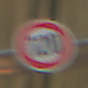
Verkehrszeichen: Geschwindigkeit120
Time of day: MorningAfternoon
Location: Roofed (Special)
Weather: NotSpecified
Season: NotSpecified
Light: Artificial